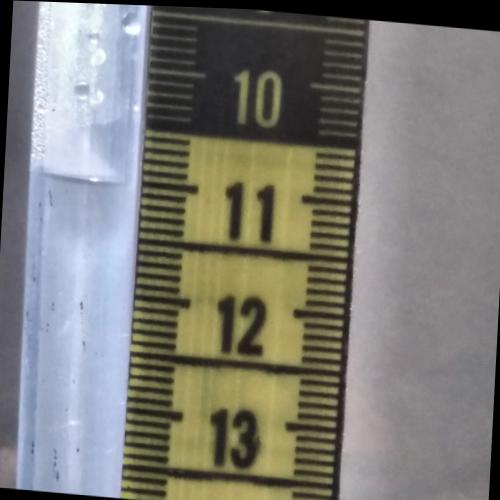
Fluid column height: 11.0 cm